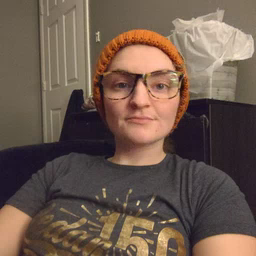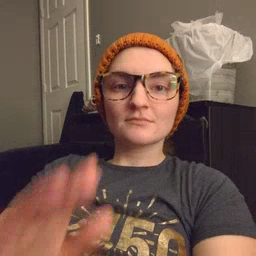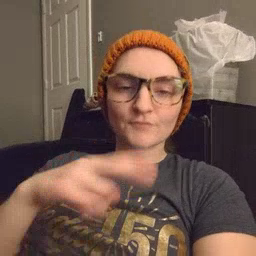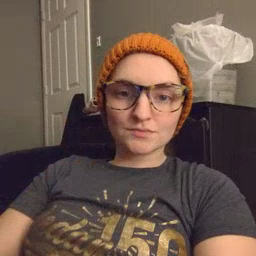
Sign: fall